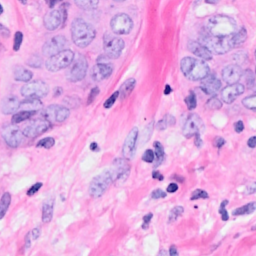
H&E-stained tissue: Breast